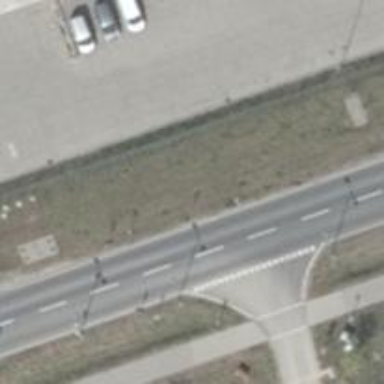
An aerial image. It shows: Tertiary road with asphalt surface.